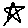
Label: star